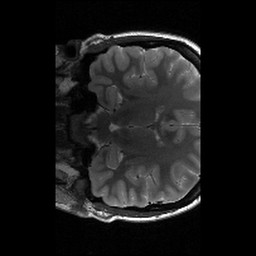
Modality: T2w
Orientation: coronal
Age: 23
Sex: female
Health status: healthy
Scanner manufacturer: siemens
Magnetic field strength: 3 T
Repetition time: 6 s
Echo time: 0.064 s